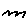
Label: zigzag